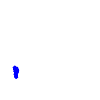
Particle: electron